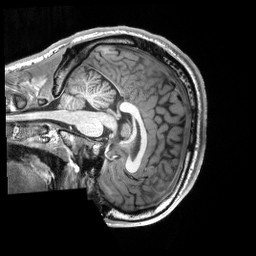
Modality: T1w
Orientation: sagittal
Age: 19
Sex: male
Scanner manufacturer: siemens
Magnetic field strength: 3 T
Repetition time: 2.3 s
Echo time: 0.00298 s